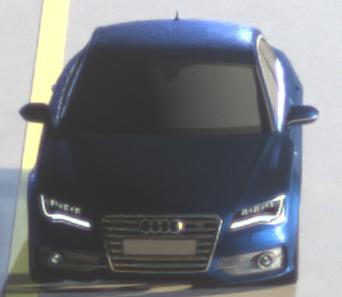
Make: Audi
Model: S7 Sportback cod
Detailed model: S7 (4G) Sportback
Model produced from: 2012/06
Model produced until: 2014/05
Doors: 5
Color: blue
Road condition: dry road
Daytime: night
Contrast: high contrast